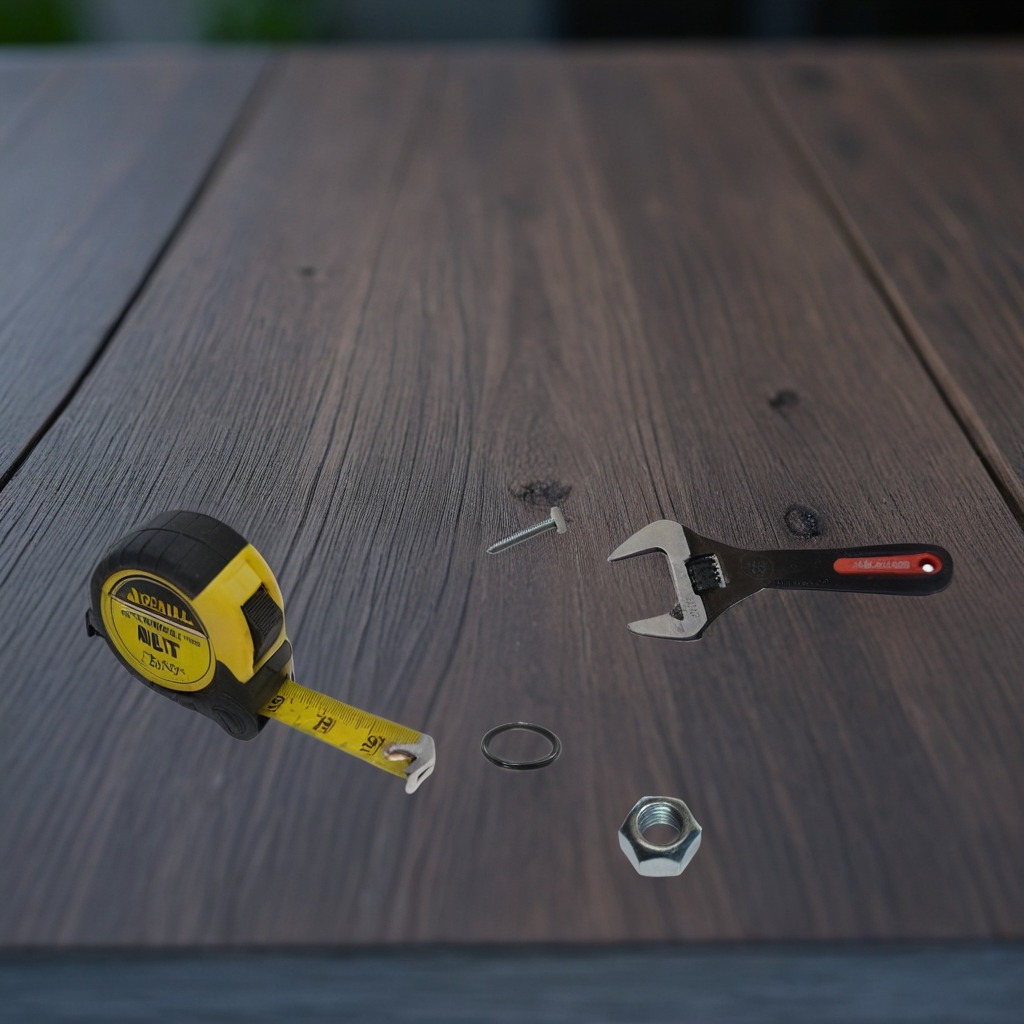
A rubber Oring, a measuring tape, an iron nail, a metal nut, and a wrench are lying on the old table with faint burn marks in a small garage at twilight.